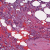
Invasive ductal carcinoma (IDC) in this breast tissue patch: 0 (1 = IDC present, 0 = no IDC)